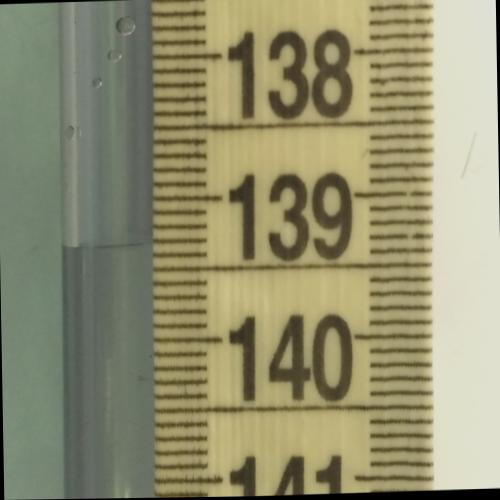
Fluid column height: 139.3 cm